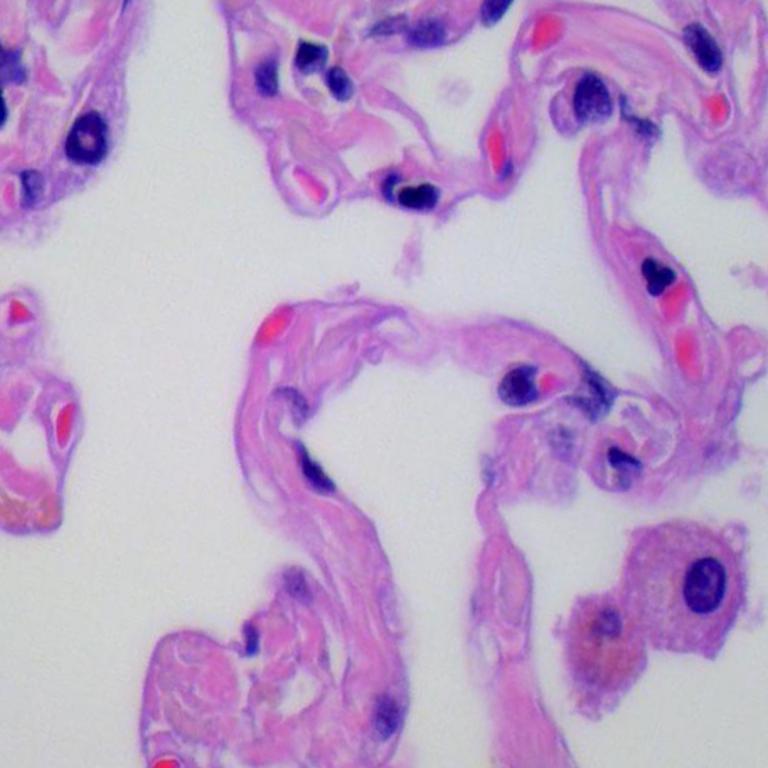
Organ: lung
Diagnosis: benign